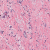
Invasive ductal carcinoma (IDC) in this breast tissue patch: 0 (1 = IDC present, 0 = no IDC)